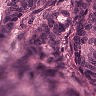
Metastatic tissue present: yes